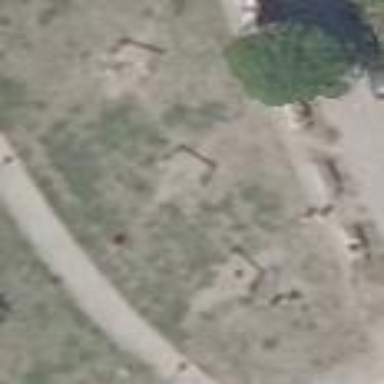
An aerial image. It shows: Playground area for leisure activities on the land.